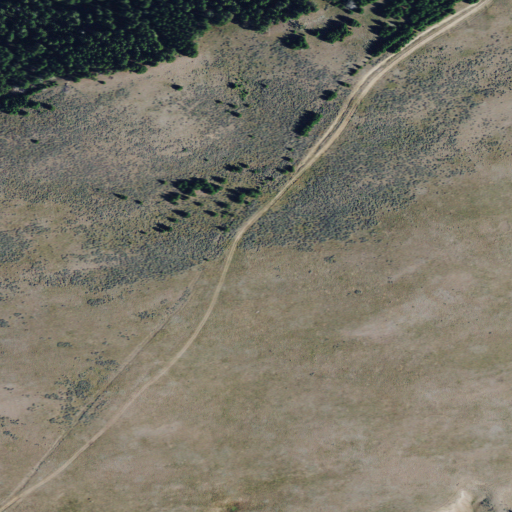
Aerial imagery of plain(s) in Montana named Johnson Park containing shrub, evergreen forest, and grassland